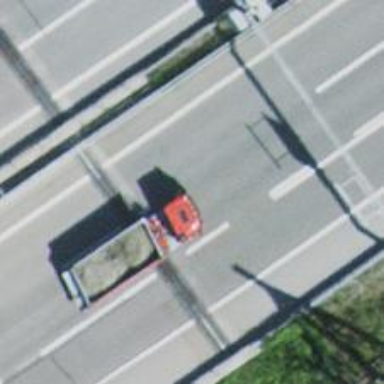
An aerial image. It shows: Asphalt motorway.